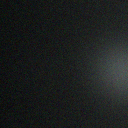
Screen state: off